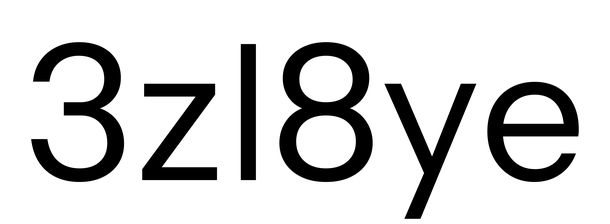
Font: InstrumentSans_Regular